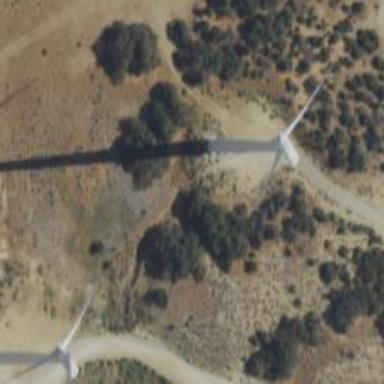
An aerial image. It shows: Wind turbine generator that utilizes wind as its source for generating electricity. It is of the horizontal axis type.